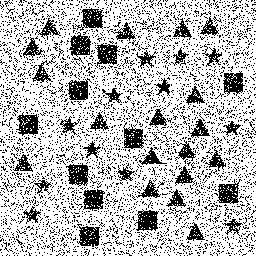
Squares: 12
Triangles: 18
Stars: 12
Total shapes: 42